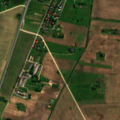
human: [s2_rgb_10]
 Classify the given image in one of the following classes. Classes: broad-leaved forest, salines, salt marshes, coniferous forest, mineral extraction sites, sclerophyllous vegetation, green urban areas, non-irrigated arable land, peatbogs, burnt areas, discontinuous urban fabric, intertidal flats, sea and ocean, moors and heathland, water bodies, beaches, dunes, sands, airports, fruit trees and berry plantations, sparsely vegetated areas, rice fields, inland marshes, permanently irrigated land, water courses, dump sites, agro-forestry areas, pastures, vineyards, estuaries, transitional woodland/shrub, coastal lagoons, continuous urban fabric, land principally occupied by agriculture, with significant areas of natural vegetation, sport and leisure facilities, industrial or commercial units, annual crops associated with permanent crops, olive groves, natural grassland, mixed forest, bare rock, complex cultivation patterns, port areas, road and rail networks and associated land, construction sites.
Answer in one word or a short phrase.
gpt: non-irrigated arable land, complex cultivation patterns